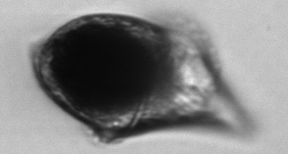
Label: Gyrodinium